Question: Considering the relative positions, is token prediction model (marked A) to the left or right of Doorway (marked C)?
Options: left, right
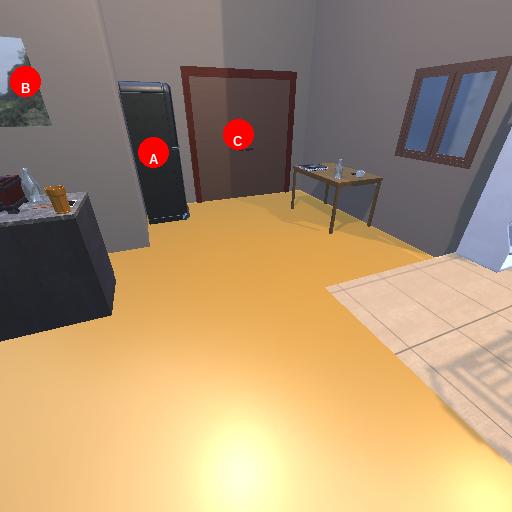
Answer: left